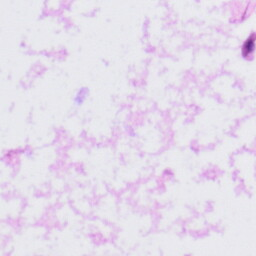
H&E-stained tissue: Tonsil